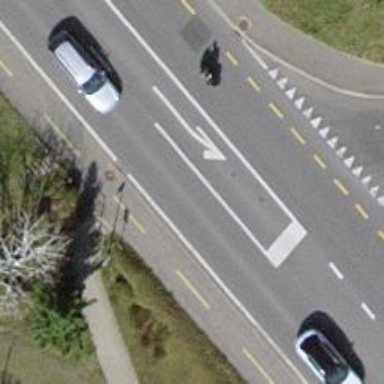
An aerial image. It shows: Cycle barrier.